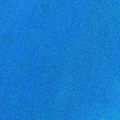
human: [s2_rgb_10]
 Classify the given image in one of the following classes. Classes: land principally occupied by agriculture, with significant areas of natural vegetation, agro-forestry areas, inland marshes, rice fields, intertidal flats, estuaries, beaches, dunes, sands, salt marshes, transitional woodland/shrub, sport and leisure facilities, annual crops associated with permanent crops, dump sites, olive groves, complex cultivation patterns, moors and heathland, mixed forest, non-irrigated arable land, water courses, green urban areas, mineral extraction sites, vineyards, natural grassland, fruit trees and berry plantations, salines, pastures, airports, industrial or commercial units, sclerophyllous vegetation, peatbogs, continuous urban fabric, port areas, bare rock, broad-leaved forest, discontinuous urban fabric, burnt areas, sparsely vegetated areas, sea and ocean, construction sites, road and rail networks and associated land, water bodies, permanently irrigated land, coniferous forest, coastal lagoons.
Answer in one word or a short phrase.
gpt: sea and ocean